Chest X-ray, PA view. Patient: 61 years old, sex M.
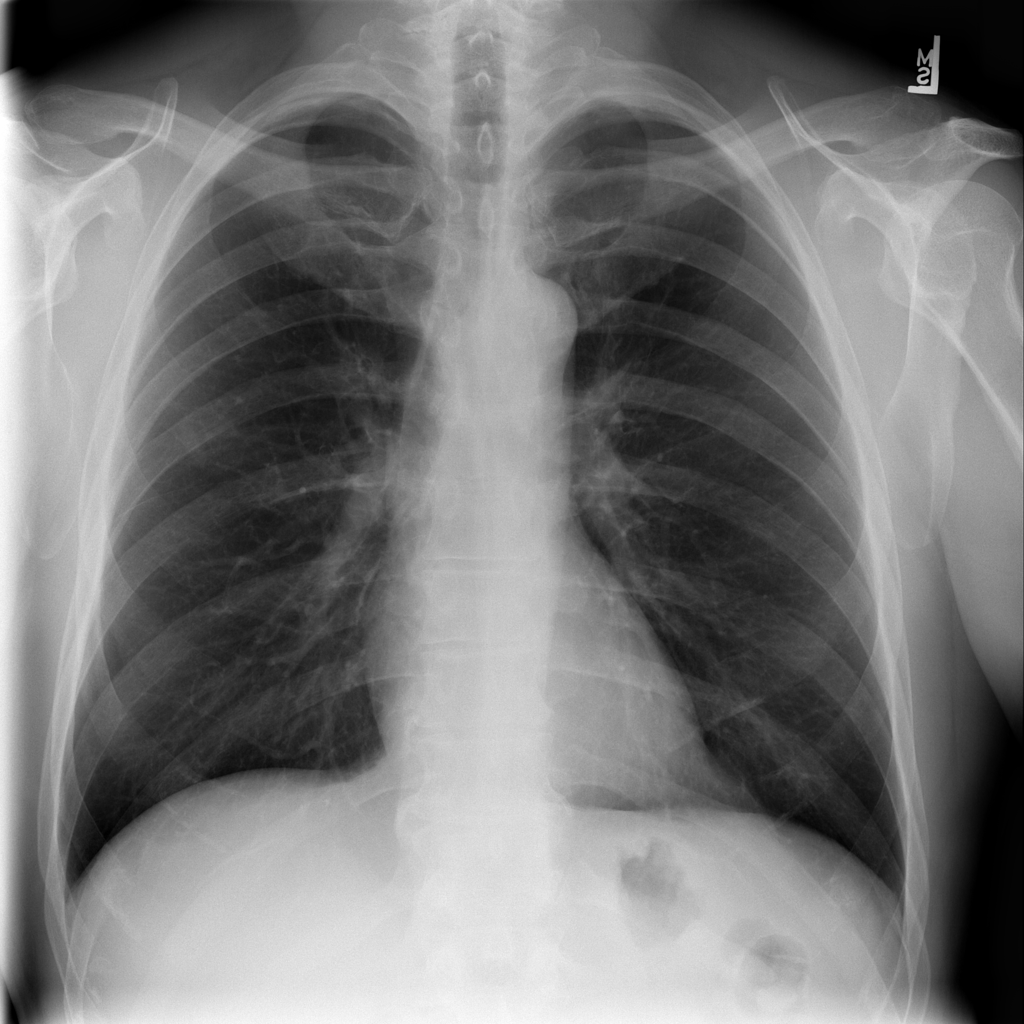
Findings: No Finding